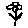
Label: flower